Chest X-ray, PA view. Patient: 60 years old, sex F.
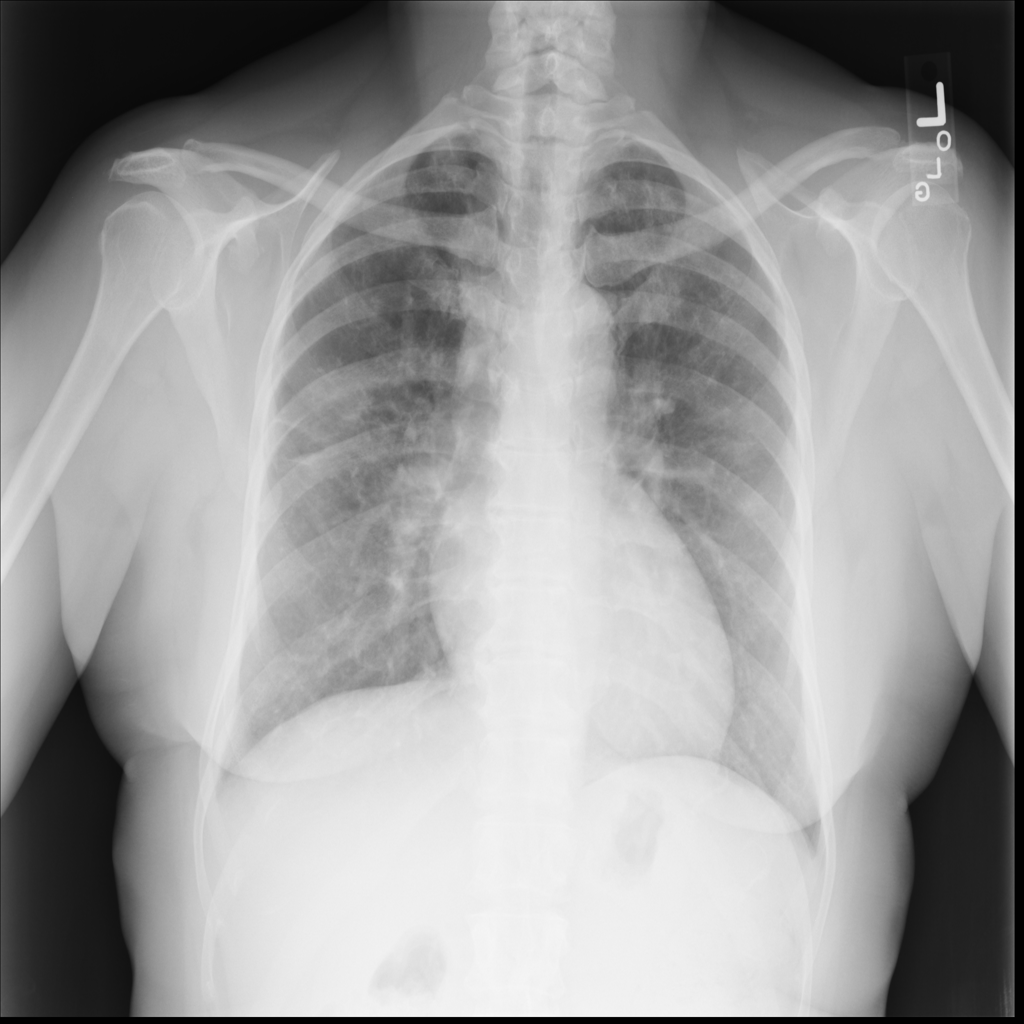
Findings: Fibrosis